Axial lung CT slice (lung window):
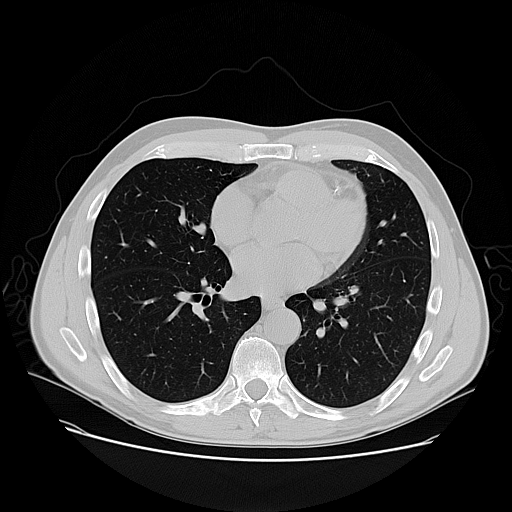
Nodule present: no